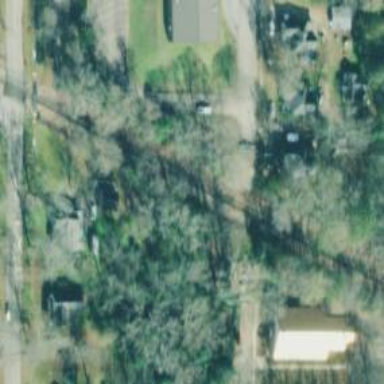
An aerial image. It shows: Residential road with bridge.